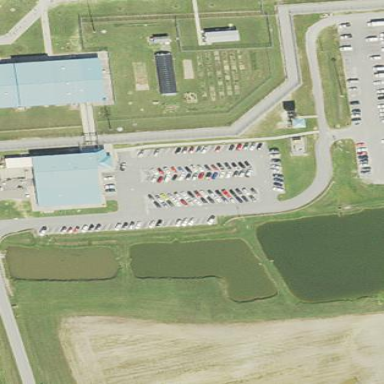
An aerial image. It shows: Parking area with surface.